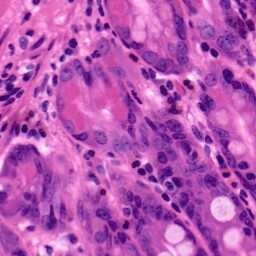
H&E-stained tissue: Pancreatic